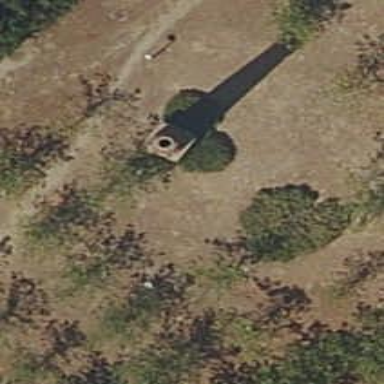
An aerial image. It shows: Chimney that is man-made.